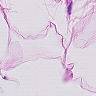
Metastatic tissue present: no